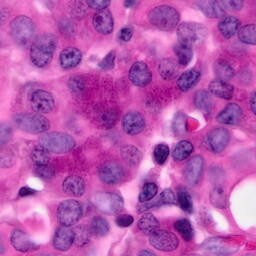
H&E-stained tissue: Pancreatic